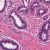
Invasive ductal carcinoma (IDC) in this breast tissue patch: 0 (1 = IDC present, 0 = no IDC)